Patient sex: M
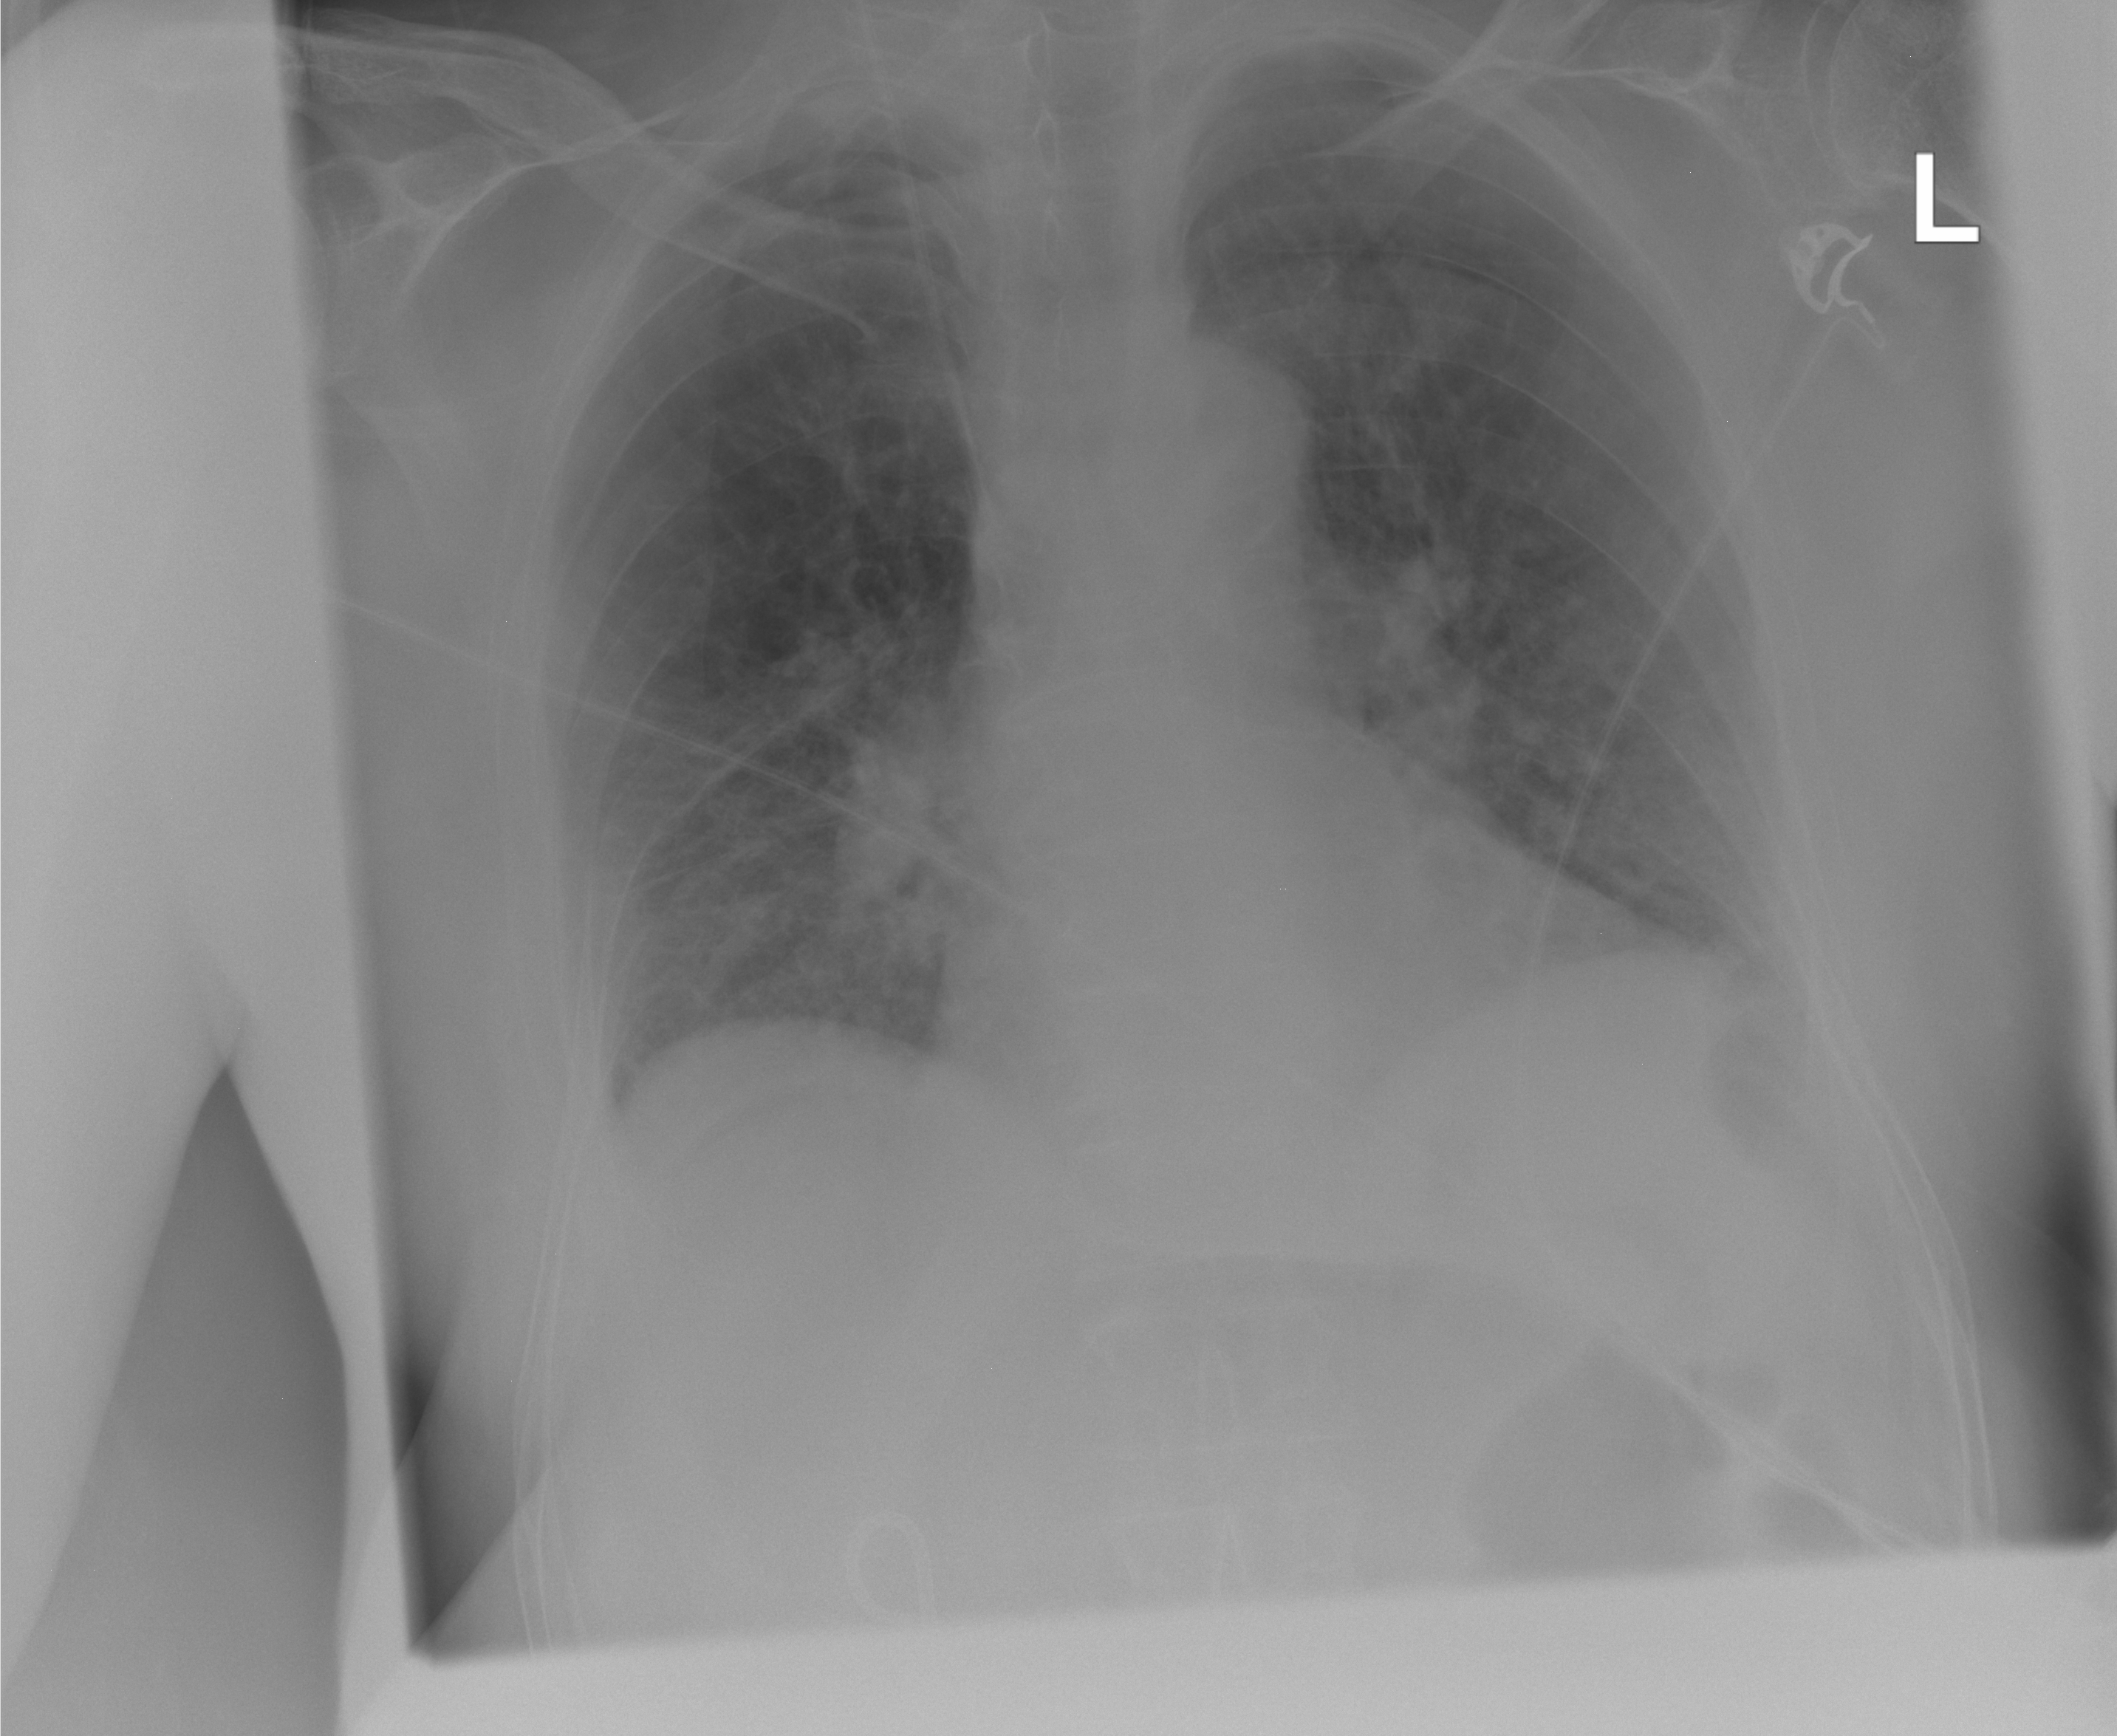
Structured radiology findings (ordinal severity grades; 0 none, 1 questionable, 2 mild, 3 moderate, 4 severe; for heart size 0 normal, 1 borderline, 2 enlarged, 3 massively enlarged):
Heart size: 1
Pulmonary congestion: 2
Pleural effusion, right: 1
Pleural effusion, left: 2
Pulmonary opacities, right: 0
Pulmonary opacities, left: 0
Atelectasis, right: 2
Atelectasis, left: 2